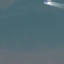
Land use / land cover: SeaLake